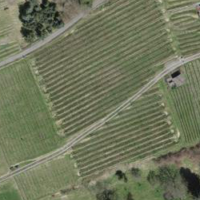
EUNIS habitat code: 40
Species observed at this site:
Aegopodium podagraria